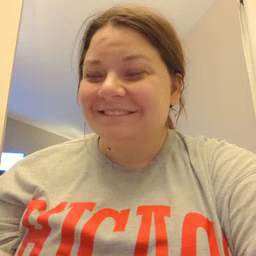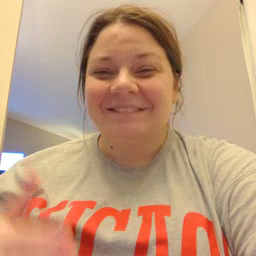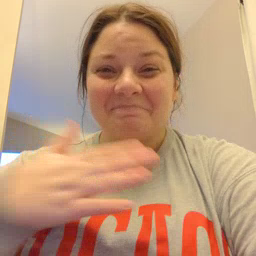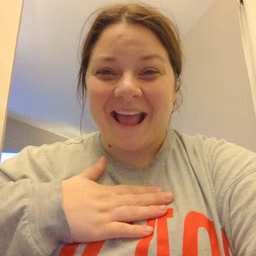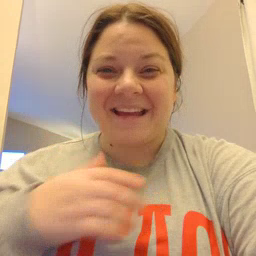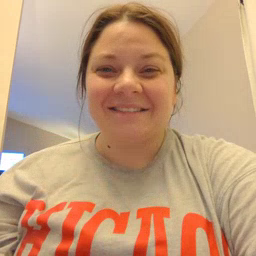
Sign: minemy